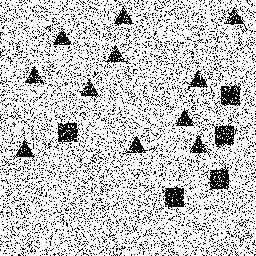
Squares: 5
Triangles: 11
Stars: 0
Total shapes: 16